Interaction volume radius: 5 \u00c5
Interaction volume height: 10 \u00c5
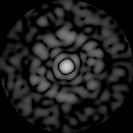
Disorder parameter: 0.7588